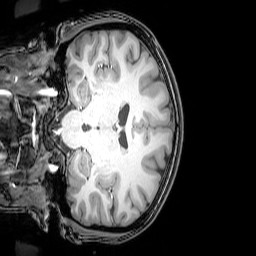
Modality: T1w
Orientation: coronal
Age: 24
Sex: female
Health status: healthy
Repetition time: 0.081 s
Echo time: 0.037 s